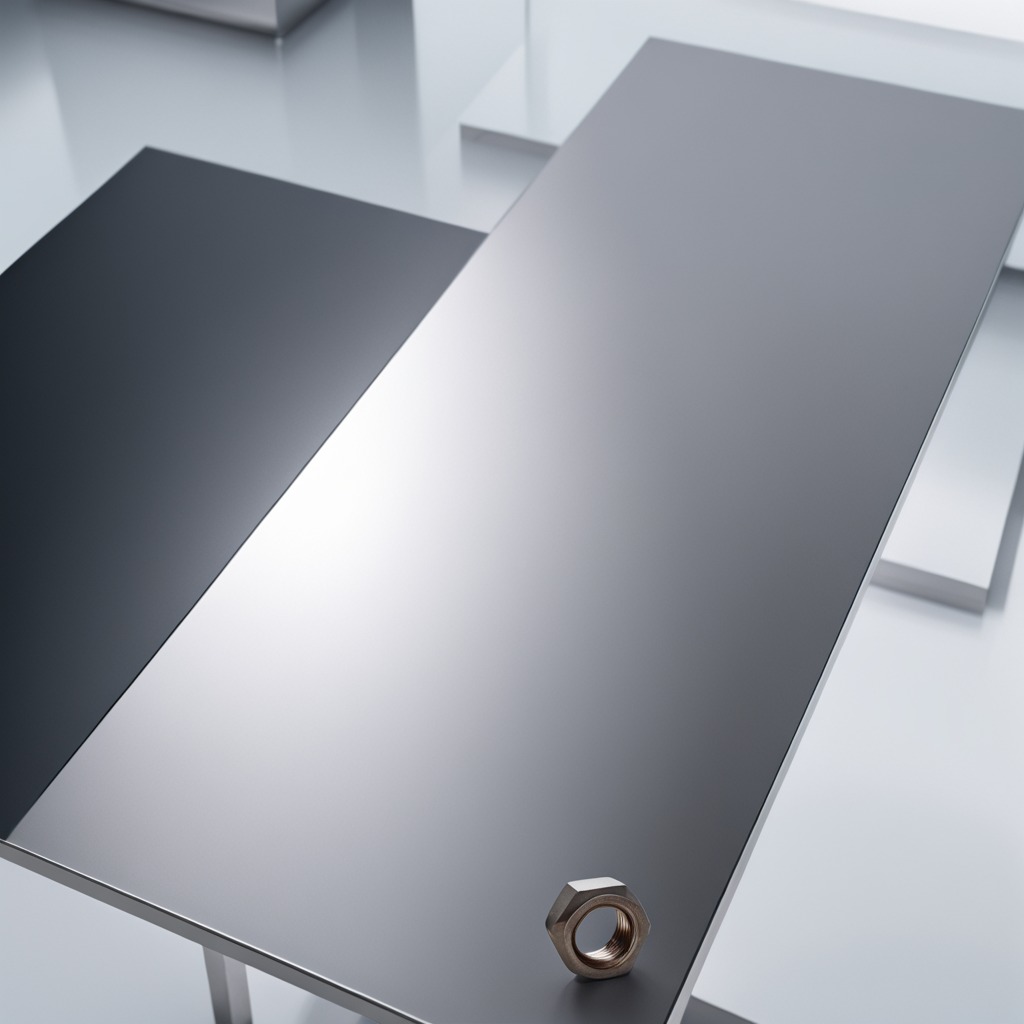
A metal nut is lying on a stainless steel table in a high-end prototyping lab.